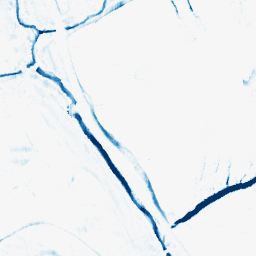
Category: morphological
Decomposition family: morphological_rect
Decomposition parameters: operation: closing
width: 5
height: 10
Upsampling method: lanczos
Upsampling parameters: scale: 4
Upsampling scale: 4